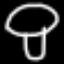
Label: mushroom